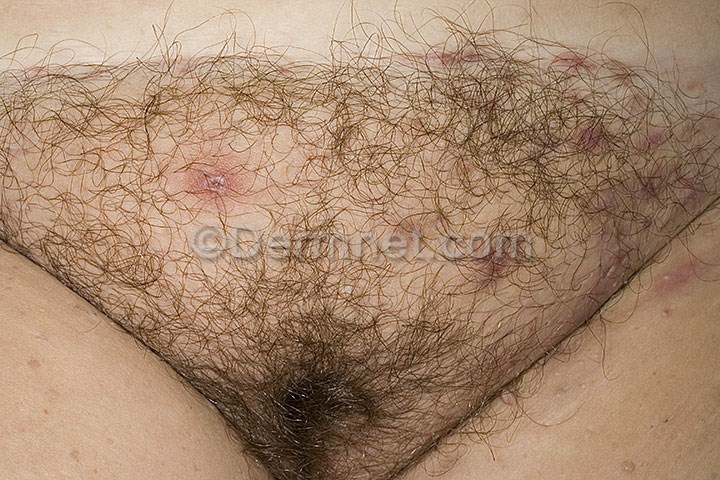
Disease: Acne and Rosacea Photos